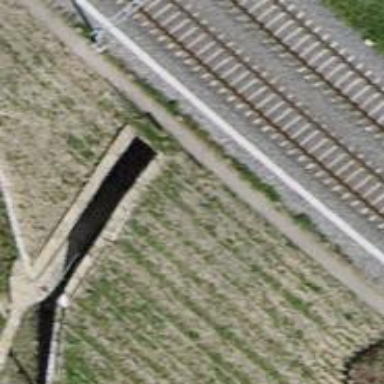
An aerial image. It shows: Tunnel footway.